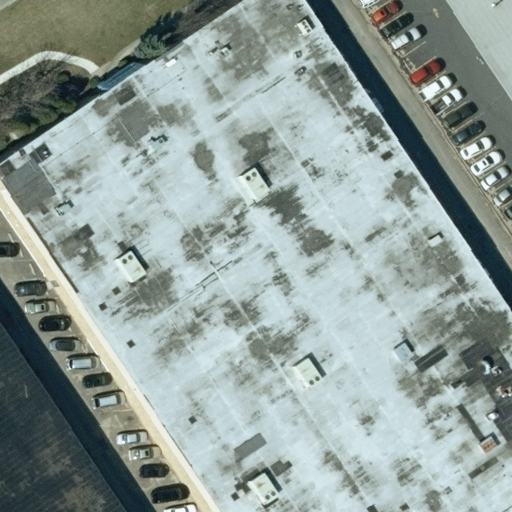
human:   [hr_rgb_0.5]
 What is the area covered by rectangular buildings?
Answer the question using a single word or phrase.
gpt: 3418m2

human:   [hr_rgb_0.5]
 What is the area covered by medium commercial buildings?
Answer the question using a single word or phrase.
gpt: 0m2

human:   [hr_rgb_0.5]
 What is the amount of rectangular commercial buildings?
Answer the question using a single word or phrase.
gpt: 2

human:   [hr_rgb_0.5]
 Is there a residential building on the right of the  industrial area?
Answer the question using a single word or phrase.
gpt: no

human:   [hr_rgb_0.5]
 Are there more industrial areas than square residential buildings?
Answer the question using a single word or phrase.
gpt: yes

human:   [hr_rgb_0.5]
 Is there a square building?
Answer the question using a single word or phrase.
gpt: no

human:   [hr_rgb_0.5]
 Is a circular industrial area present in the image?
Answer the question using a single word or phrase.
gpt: no

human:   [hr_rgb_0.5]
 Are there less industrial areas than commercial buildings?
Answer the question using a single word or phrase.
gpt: yes

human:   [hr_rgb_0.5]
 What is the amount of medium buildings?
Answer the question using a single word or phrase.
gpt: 0

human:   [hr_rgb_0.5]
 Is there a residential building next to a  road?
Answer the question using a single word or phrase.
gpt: no

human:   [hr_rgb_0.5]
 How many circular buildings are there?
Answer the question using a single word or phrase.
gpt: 0

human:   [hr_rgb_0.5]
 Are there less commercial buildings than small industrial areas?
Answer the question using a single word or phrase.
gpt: no

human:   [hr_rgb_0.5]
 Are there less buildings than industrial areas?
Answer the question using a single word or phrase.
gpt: no

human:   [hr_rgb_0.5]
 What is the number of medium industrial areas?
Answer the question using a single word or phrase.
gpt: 0

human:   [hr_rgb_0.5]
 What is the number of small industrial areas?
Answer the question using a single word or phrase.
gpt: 0

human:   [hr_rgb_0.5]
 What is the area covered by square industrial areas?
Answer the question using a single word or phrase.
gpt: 0m2

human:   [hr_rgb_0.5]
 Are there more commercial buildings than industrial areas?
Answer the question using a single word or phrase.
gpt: yes

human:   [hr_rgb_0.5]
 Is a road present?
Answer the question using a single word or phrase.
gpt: no

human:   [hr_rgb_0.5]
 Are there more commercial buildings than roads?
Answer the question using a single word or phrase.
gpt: yes

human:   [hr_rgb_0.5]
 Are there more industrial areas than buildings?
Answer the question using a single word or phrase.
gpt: no

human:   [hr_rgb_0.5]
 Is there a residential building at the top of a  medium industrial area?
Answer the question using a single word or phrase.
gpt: no

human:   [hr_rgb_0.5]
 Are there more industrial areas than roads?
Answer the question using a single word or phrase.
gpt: yes

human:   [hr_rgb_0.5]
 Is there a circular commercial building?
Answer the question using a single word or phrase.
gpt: no

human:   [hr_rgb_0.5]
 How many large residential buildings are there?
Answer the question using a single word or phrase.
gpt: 0

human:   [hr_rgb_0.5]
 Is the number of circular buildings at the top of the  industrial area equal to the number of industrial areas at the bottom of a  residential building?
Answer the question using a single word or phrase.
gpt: yes

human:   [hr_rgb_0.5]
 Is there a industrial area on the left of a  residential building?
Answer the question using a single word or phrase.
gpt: no

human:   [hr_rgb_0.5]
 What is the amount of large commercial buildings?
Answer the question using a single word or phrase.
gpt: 2

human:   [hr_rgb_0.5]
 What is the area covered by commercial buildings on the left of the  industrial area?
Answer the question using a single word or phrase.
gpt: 3418m2

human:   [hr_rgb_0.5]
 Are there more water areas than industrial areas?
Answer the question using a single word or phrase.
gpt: no

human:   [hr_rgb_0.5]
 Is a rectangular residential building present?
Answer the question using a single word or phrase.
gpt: no

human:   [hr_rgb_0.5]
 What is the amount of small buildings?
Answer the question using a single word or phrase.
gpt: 1

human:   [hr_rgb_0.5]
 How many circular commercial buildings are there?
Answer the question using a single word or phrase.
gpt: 0

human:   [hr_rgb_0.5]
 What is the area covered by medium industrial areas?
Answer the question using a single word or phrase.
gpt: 0m2

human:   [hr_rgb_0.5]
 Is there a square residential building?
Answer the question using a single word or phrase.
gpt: no

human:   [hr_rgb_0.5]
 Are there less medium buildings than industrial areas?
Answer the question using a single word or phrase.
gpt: yes

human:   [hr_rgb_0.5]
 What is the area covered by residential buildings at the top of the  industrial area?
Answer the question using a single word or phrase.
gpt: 0m2